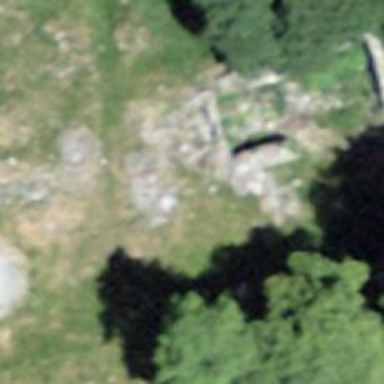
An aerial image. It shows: View of historic ruins.